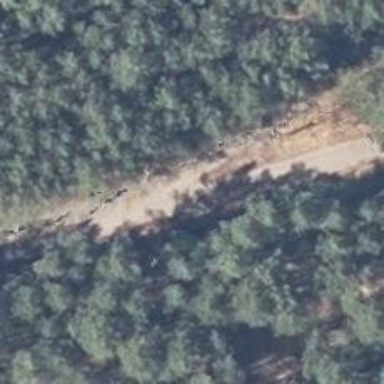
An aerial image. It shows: Unclassified paved road.